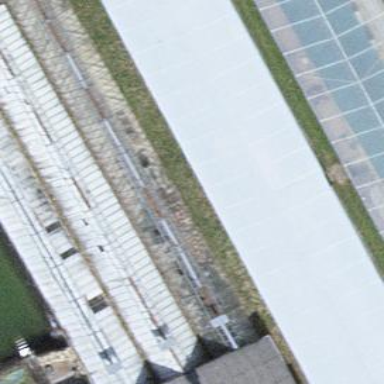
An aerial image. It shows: Greenhouse.